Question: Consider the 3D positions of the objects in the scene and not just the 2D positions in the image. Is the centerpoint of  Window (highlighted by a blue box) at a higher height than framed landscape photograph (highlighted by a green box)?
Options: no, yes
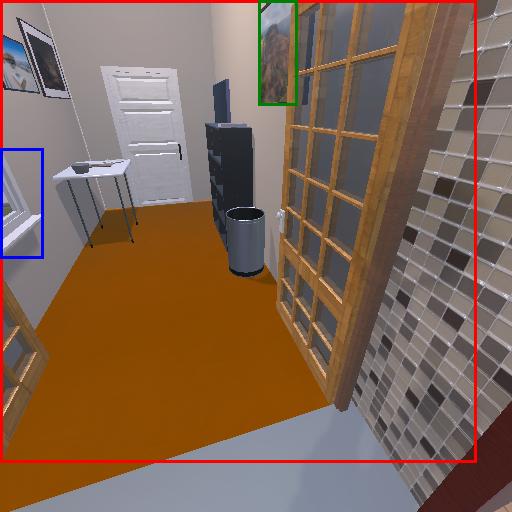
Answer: no